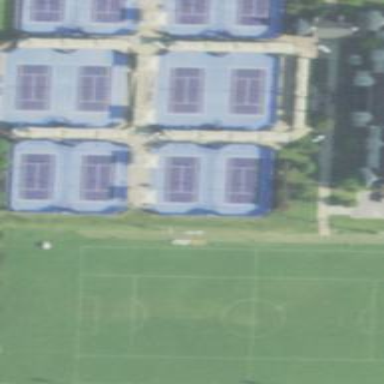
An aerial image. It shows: Sports centre featuring tennis court enclosed by fence.